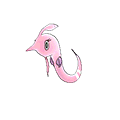
Pok\u00e9mon: gorebyss